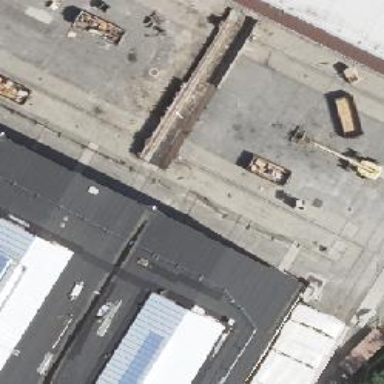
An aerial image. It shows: Building passage tunnel for rail spur service.